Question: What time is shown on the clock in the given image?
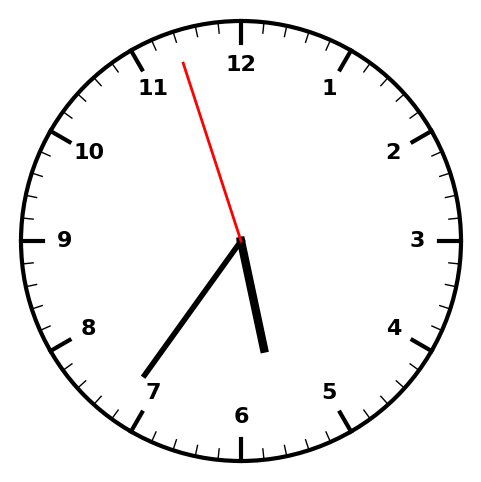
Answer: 05:35:57